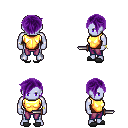
a pixel art fantasy rpg character, male body template, dark elf, purple skin, gold chest armor, magenta pants, purple pixie cut hairstyle, bracelets, gray slippers, dagger, four views (front, back, left, right), 2x2 character sprite sheet, small pixel art, hard edges, no anti-aliasing